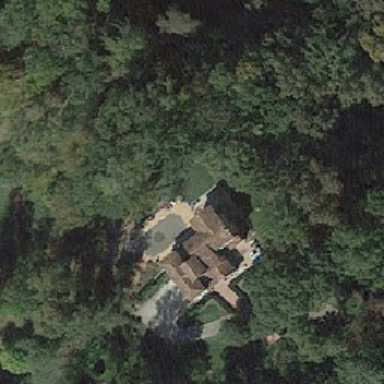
A large forest under the sun was exposed to the shadow .